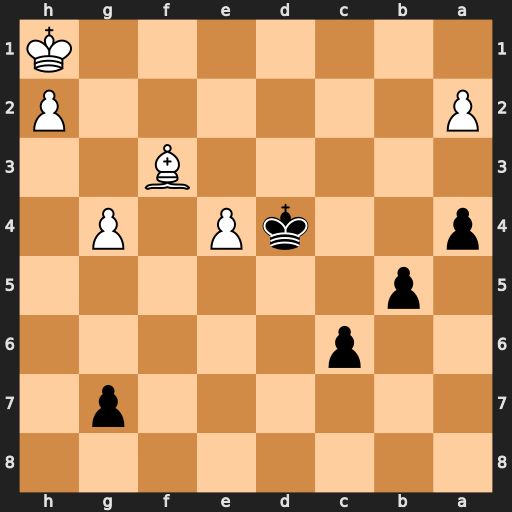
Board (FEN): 8/6p1/2p5/1p6/p2kP1P1/5B2/P6P/7K
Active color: b
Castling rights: -
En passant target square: -
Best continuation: b4 Bd1 a3 Kg2 c5 Kf2 c4 e5 Kxe5